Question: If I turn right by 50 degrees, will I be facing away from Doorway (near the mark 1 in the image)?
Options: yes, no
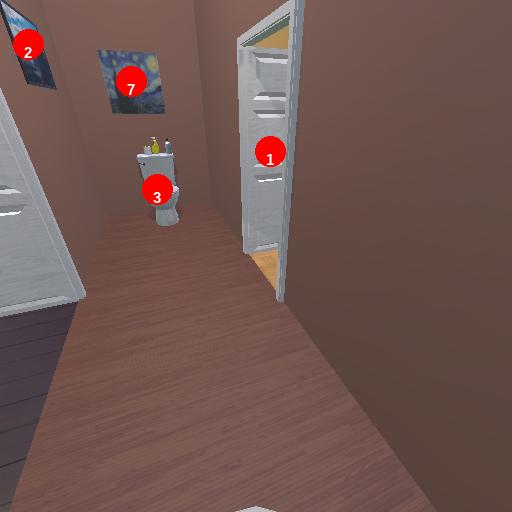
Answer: yes